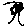
Label: tree